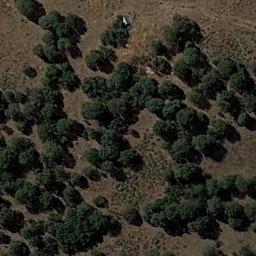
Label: chaparral